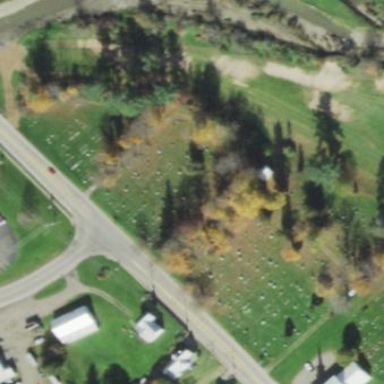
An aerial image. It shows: Cemetery.